Interaction volume radius: 10 \u00c5
Interaction volume height: 10 \u00c5
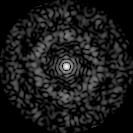
Disorder parameter: 0.8312